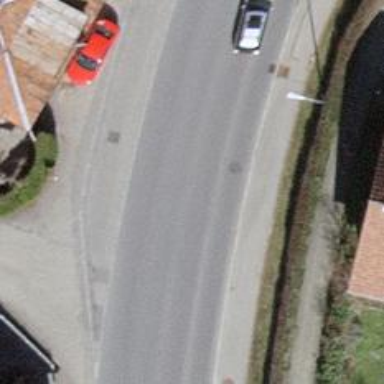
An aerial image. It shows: Public transport stop position.